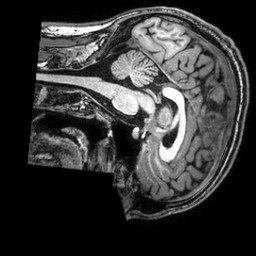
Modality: T1w
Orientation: sagittal
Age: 24
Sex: male
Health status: healthy